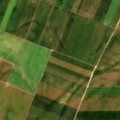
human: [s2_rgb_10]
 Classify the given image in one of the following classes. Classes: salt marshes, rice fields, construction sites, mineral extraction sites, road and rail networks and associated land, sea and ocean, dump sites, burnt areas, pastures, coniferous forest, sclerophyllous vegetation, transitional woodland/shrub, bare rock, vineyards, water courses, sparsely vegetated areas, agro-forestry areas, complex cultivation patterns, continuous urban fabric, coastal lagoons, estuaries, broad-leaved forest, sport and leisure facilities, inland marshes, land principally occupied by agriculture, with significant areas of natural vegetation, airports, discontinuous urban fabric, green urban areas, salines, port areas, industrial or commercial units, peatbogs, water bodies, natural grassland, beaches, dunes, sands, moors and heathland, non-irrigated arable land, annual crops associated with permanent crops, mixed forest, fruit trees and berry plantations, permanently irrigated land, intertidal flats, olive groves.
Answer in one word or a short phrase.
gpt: non-irrigated arable land